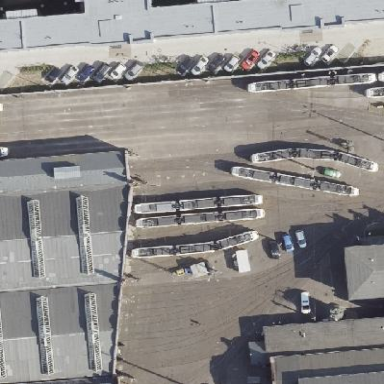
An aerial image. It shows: Railway area with tram vehicle depot.